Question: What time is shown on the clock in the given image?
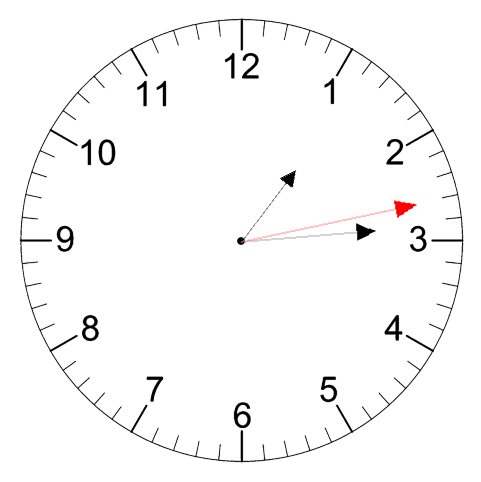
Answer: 01:14:13